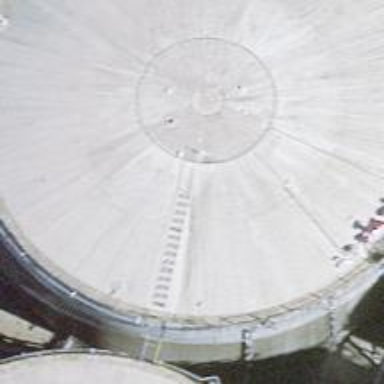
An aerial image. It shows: Industrial building with storage tank.